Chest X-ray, AP view. Patient: 57 years old, sex M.
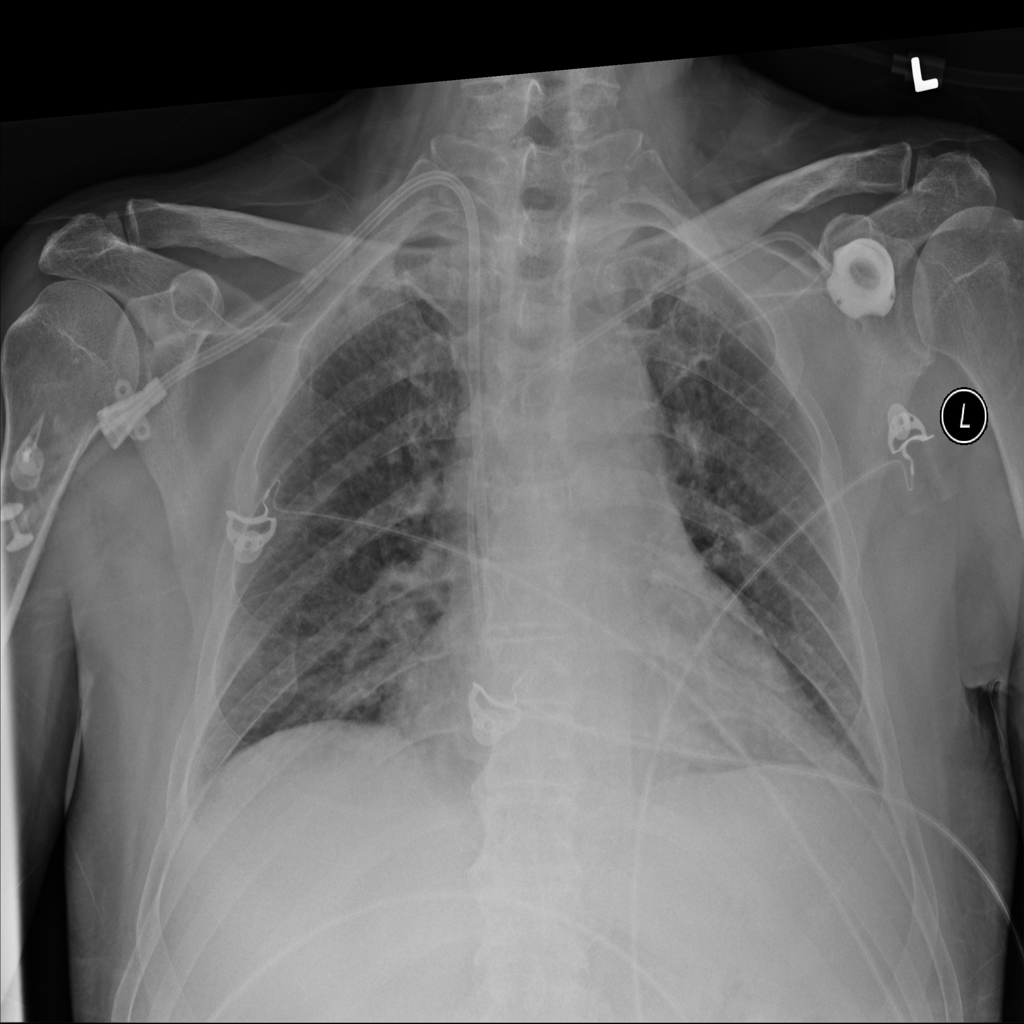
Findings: No Finding